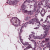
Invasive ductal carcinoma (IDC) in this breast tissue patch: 0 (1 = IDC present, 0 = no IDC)